Aerial crown-view tile of a tropical tree (Barro Colorado Island, Panama), acquired 20250414:
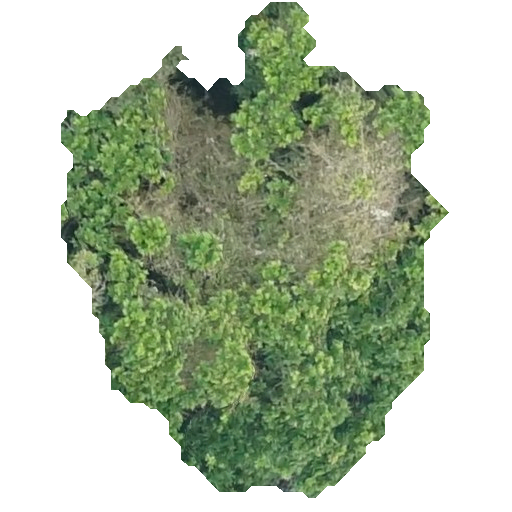
Species: Anacardium excelsum
GBIF accepted scientific name: Anacardium excelsum
Crown area: 190.649 m²